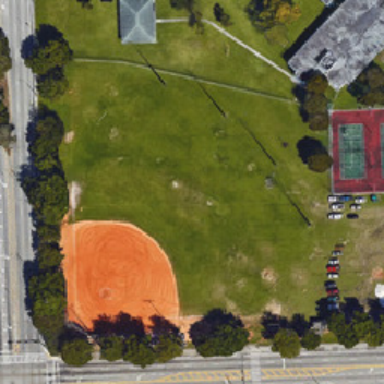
There is a red court and two baseball bats next to the baseball field .